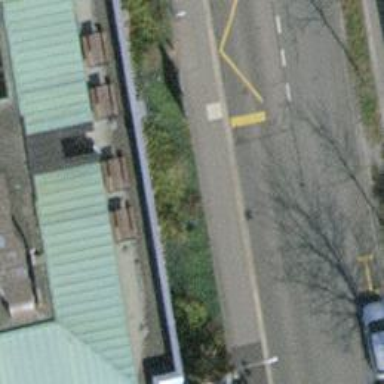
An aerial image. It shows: Platform for public transport on the road.